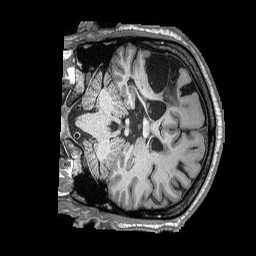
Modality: T1w
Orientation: coronal
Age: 46
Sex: male
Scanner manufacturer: siemens
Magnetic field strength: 3 T
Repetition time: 2.53 s
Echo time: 0.00144 s